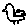
Label: bird